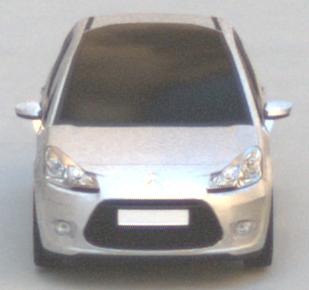
Make: Citroen
Model: C3 1.1
Detailed model: C3 (II)
Model produced from: 2010/01
Model produced until: 2012/03
Doors: 5
Color: white
Road condition: dry road
Daytime: morning or afternoon
Contrast: low contrast